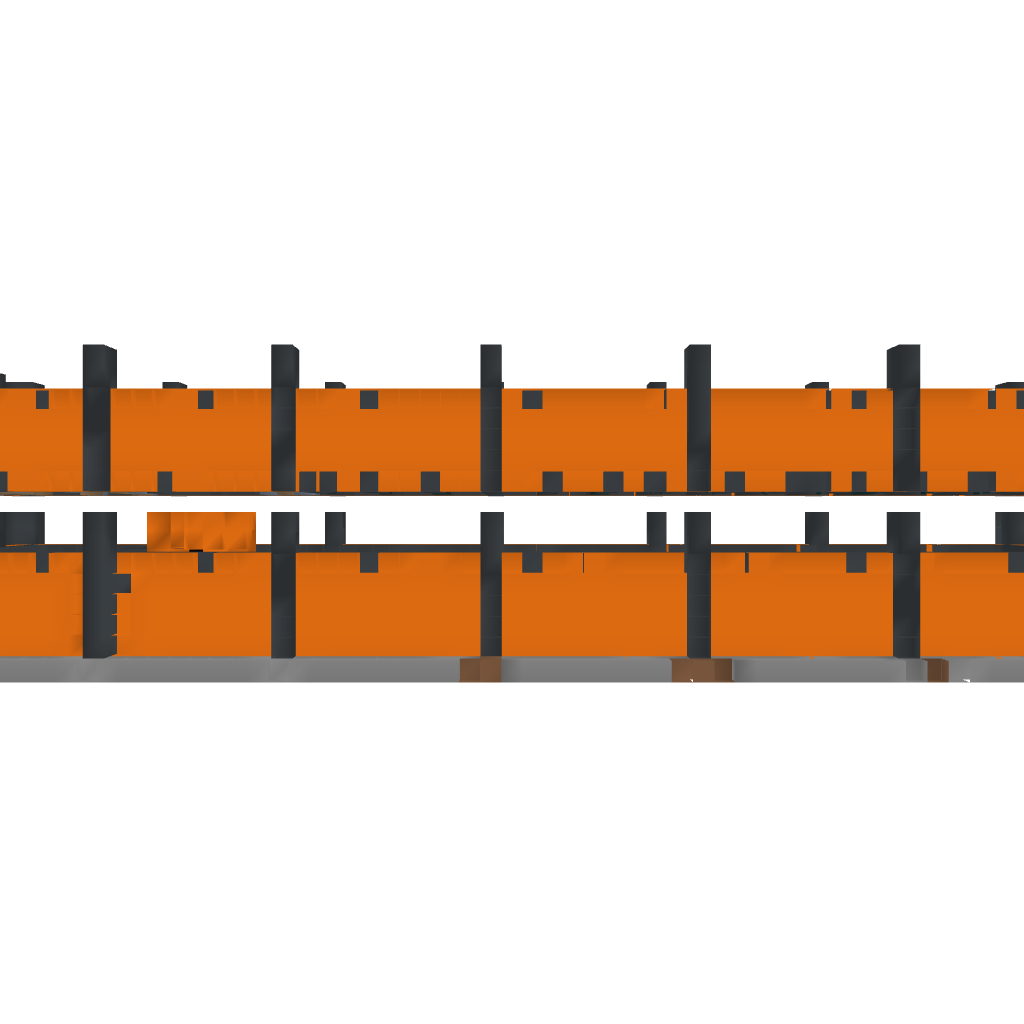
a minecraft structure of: Modern Library